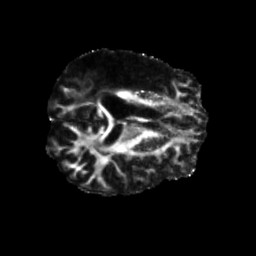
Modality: FA
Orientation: axial
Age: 43
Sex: male
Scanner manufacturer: siemens
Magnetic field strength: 3 T
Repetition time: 5.25 s
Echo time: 0.08 s